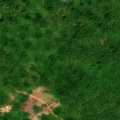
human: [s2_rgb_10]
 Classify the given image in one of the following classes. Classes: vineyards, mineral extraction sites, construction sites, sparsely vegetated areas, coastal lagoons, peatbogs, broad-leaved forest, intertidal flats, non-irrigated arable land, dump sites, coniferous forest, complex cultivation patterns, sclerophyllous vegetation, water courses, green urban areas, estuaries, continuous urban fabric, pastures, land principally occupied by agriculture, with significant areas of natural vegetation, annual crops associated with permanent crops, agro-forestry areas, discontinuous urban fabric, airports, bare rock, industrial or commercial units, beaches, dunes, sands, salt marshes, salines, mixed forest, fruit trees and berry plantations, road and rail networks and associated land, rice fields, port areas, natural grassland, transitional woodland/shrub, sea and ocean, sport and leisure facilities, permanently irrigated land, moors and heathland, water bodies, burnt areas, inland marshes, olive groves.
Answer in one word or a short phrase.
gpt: broad-leaved forest, transitional woodland/shrub